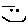
Label: smiley face